Question: ## Context
WPF UI with a user control that instanciate multiple COMS and use filters with directshow.net
## Problem
The audio pins' names change depending on which video is playing. ( both are .avi files )
As you can see in the screenshots, the sound pins are not the same. (one is 'Stream 01', while the other one is '01 Microsoft wave form ..... ')
In my code, I use ConnectDirect and the method GetPin. To use GetPin, you need to give a pin name.
## Graphs
Graph generated with exactly the same code, only change the video files.

## Question
How do I connect the filters when the pins name change depending on which .avi file is running ? btw one avi file is 'home made' while the other is a microsoft avi sample file (12 seconds blue clock)
## Relevant code
'''
//sound filter linker
IBaseFilter pACMWrapper = (IBaseFilter)new ACMWrapper();
hr = m_FilterGraph.AddFilter(pACMWrapper, "ACM wrapper");
//add le default direct sound device
IBaseFilter pDefaultDirectSoundDevice = null;
try
{
pDefaultDirectSoundDevice = (IBaseFilter)new DSoundRender();
hr = m_FilterGraph.AddFilter(pDefaultDirectSoundDevice, "Default DirectSound Device");
IBaseFilter aviSplitter;
//find the avi splitter automatically added when I connect samp grabber to source filter.
m_FilterGraph.FindFilterByName("AVI Splitter", out aviSplitter);
System.Windows.MessageBox.Show(""); // graph screenshot is from here.
hr = m_FilterGraph.Connect(GetPin(aviSplitter, "Stream 01"), GetPin(pACMWrapper, "Input"));
DsError.ThrowExceptionForHR(hr);
//connect audio filters
hr = m_FilterGraph.ConnectDirect(GetPin(pACMWrapper, "Output"), GetPin(pDefaultDirectSoundDevice, "Audio Input pin (rendered)"), null);
DsError.ThrowExceptionForHR(hr);
}
catch (Exception)
{
pDefaultDirectSoundDevice = null;
//log error, play video without sound
//throw;
}
'''
## GetPin code
'''
private IPin GetPin(IBaseFilter destinationFilter, string pinName)
{
IEnumPins pinEnum;
int hr = destinationFilter.EnumPins(out pinEnum);
DsError.ThrowExceptionForHR(hr);
IPin[] pins = new IPin[1];
IntPtr fetched = Marshal.AllocCoTaskMem(4);
while (pinEnum.Next(1, pins, fetched) == 0)
{
PinInfo pInfo;
pins[0].QueryPinInfo(out pInfo);
bool found = (pInfo.name == pinName);
DsUtils.FreePinInfo(pInfo);
if (found)
return pins[0];
}
return null;
}
'''
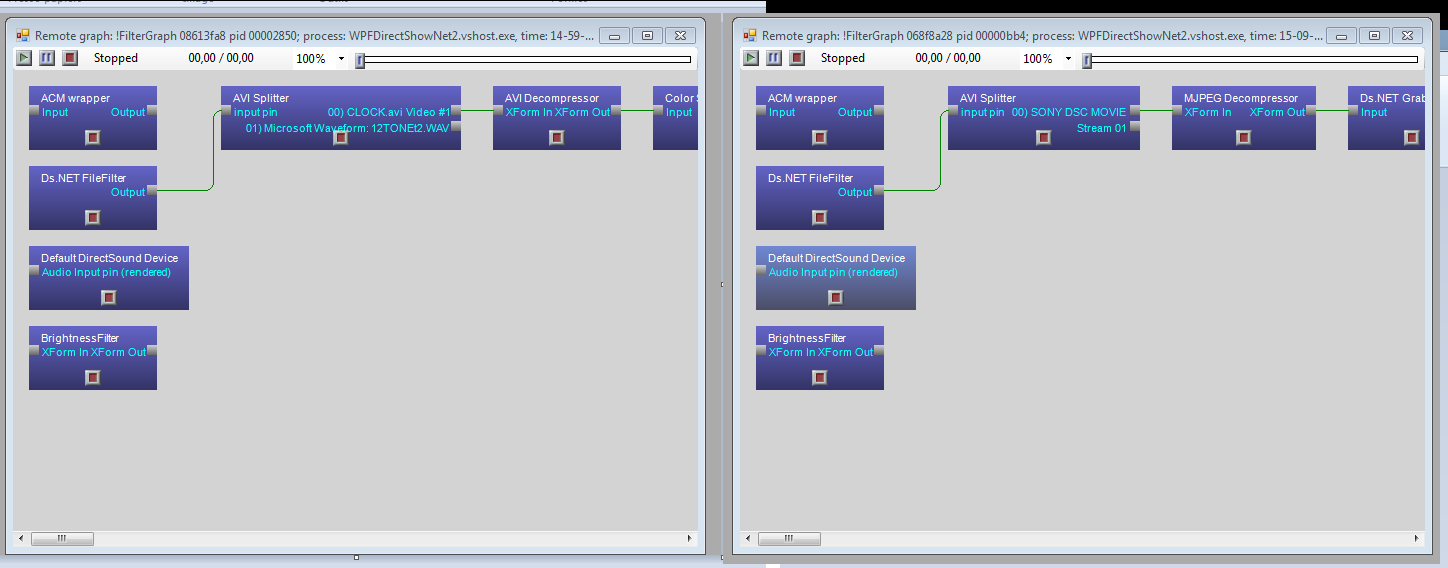
Answer: You don't need to choose an output pin using a hardcoded name. Instead, and it is a more reliable way in fact, you need to enumerate pins - as your 'GetPin' function already does - then enumerating media types on the given pin. It is OK to look just at the first media type (if any). If its major type is 'MEDIATYPE_Audio' then it's your pin to take, regardless of its effective name.